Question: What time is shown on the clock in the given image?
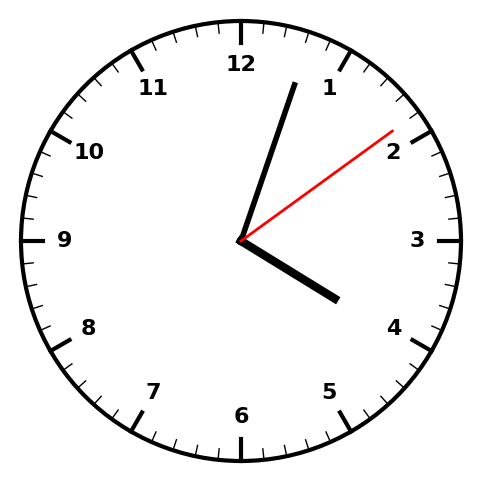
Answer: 04:03:09